What's the difference between 2 images?
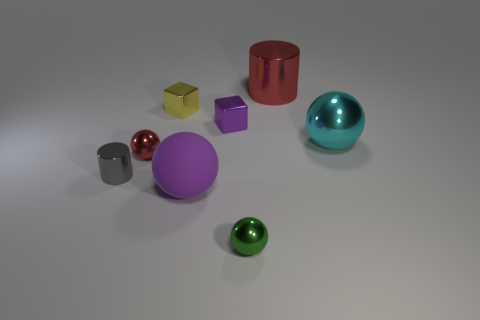
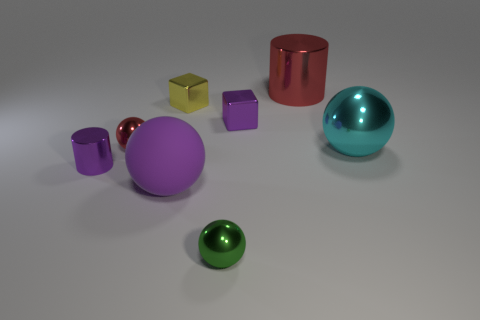
the small cylinder turned purple
the tiny gray object changed to purple
the gray thing became purple
the small gray metal cylinder left of the green object turned purple
the tiny gray metallic cylinder that is on the left side of the tiny green metallic thing turned purple
the tiny gray shiny cylinder that is in front of the cyan shiny sphere turned purple